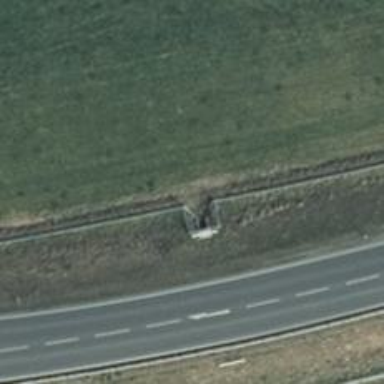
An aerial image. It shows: Wildlife crossing tunnel.